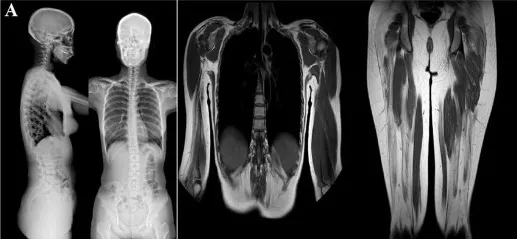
Imagological examination of two patients. (A) X-ray examination of patient 1 (III-9). She had a slightly scoliotic spine and a straightened cervical spine (left). MRI analysis of the limb muscles revealed changes in the bilateral buttocks and thighs and the right upper arm and paravertebral muscles (middle and right). These changes were consistent with the presence of muscular dystrophy.
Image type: radiology (x_ray)